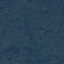
Land use / land cover: Forest